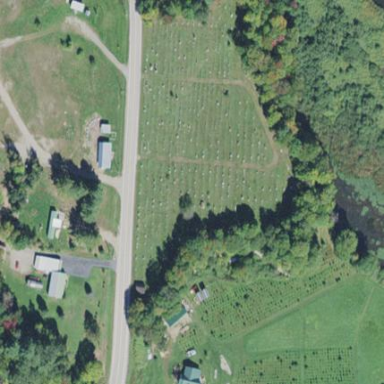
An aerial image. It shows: Cemetery.